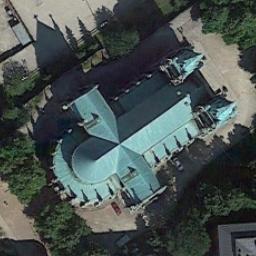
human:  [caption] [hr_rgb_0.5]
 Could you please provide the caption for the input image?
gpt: The church with blue roof is on the open place next to some trees .

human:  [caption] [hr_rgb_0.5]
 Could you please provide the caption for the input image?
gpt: This is a church with five spherical buildings on the roof .

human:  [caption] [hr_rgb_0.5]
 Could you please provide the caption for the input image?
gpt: A church with a cyan roof, The main house of the church has a cross-shaped roof, And there are many trees around the church .

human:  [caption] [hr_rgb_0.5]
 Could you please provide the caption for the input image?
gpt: The green church with two towers and the rest of the church has a cross-shaped roof .

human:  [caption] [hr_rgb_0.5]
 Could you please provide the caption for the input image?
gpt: There are lots of trees near the church .